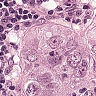
Metastatic tissue present: yes